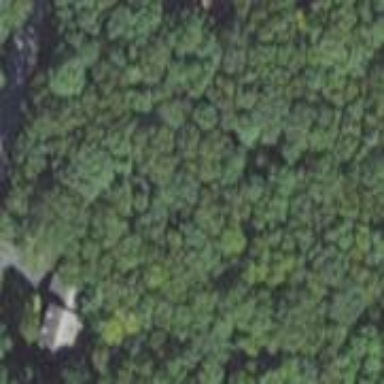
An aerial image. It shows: Nature reserve in woodland area.